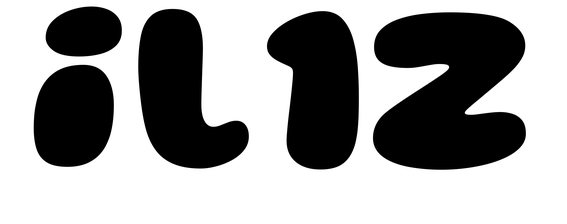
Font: Gluten_Black